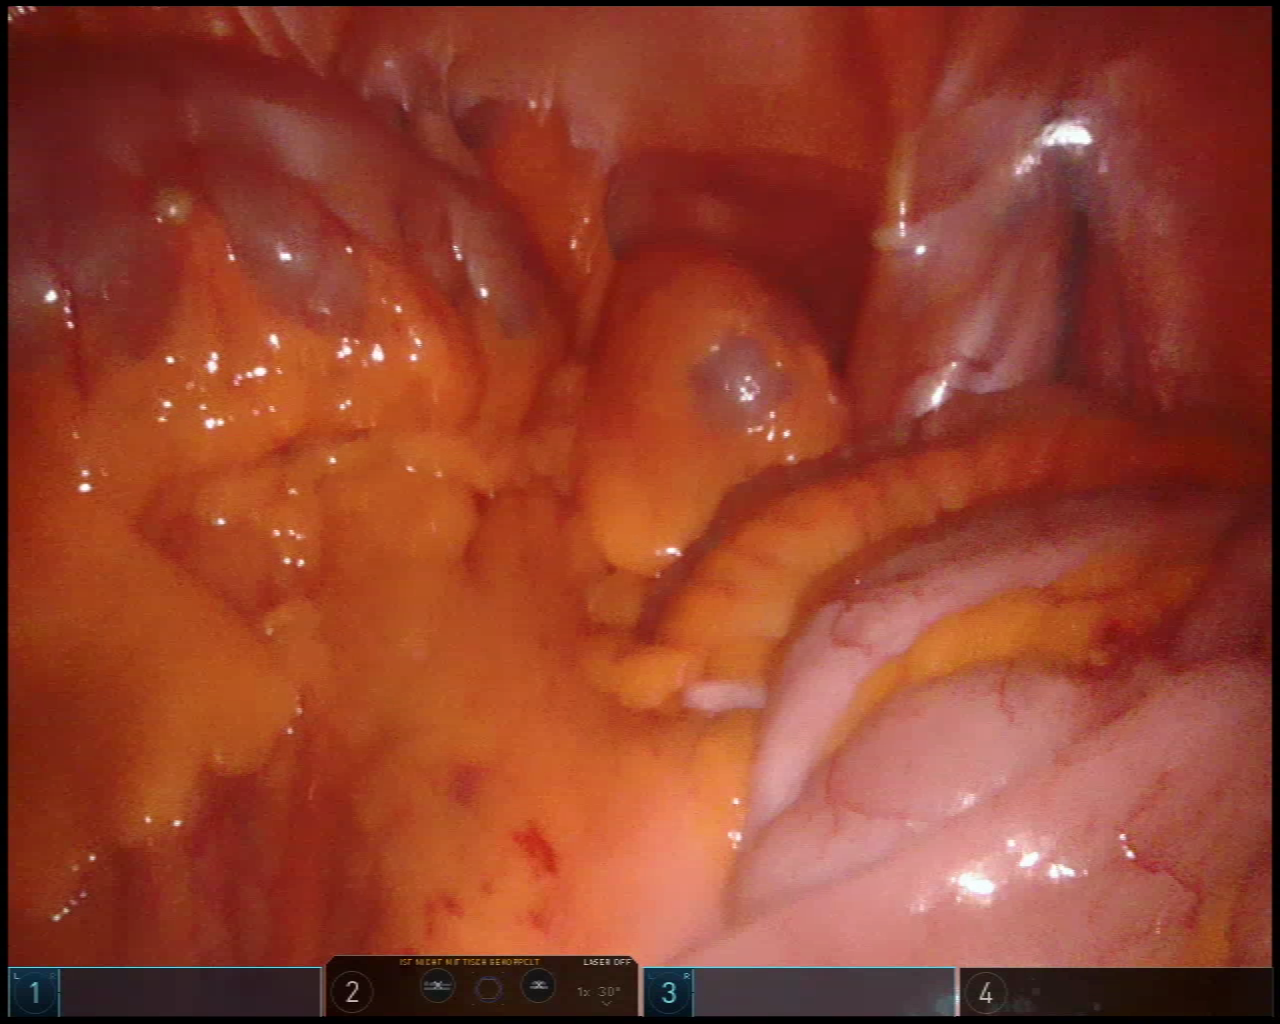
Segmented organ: small_intestine
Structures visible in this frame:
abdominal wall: yes
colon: yes
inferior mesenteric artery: no
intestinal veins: no
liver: no
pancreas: no
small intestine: yes
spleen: no
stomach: no
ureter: no
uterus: no
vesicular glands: no